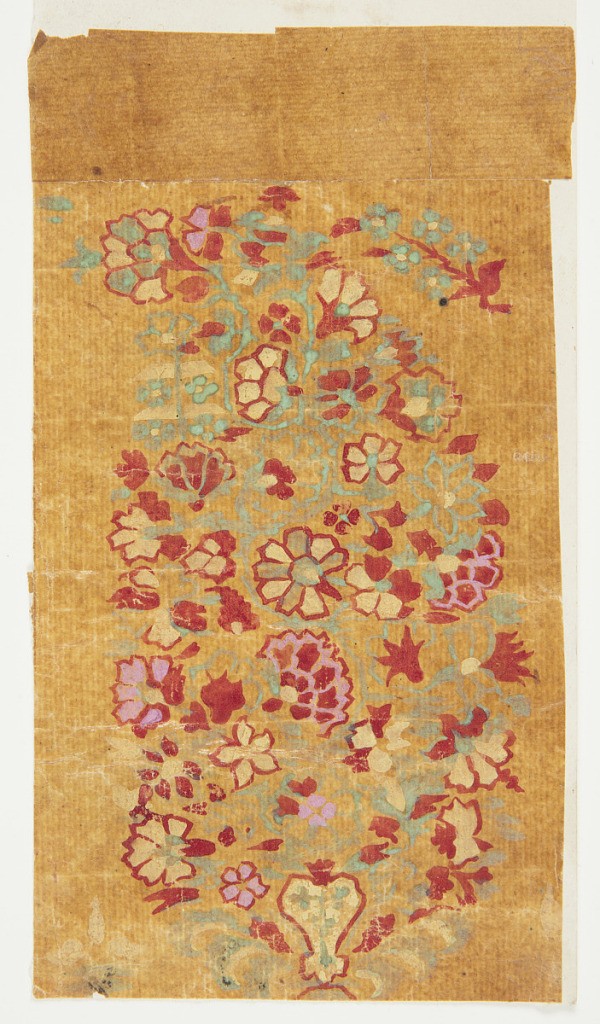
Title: Design for Woven Shawl with Paisley Motif
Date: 1825–50
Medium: Brush and gouache on brown oiled translucent paper
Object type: Drawing
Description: Design for a woven shawl with paisley motif. The motif, also known as a Persian cone, is formed by red, yellow, pink, and green blossoms, green stems, and a few green leaves rising from a calyx. A flower bough is positioned to the right of the motif at the top.